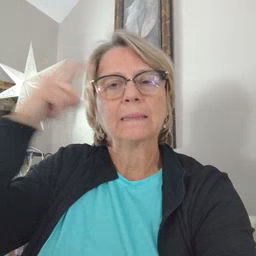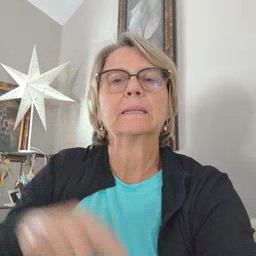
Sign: penny